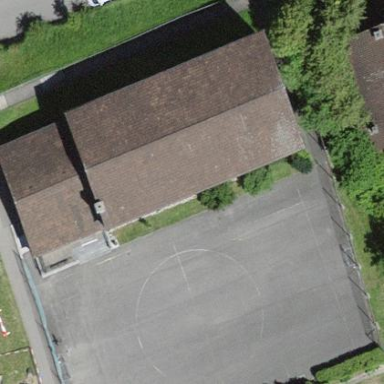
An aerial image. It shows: Sports hall building.